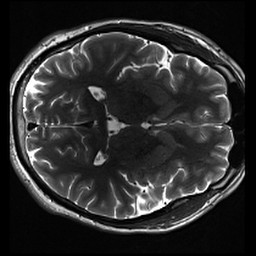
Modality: inplaneT2
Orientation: axial